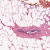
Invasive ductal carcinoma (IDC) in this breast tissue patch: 0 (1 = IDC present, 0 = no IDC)